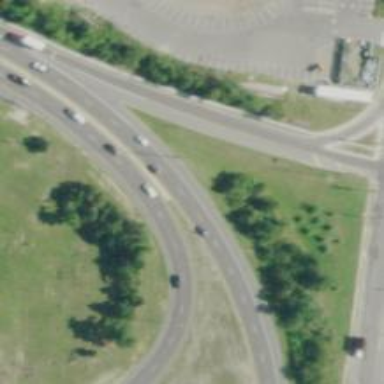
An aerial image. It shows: Trunk link road with asphalt surface.